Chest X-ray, PA view. Patient: 31 years old, sex M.
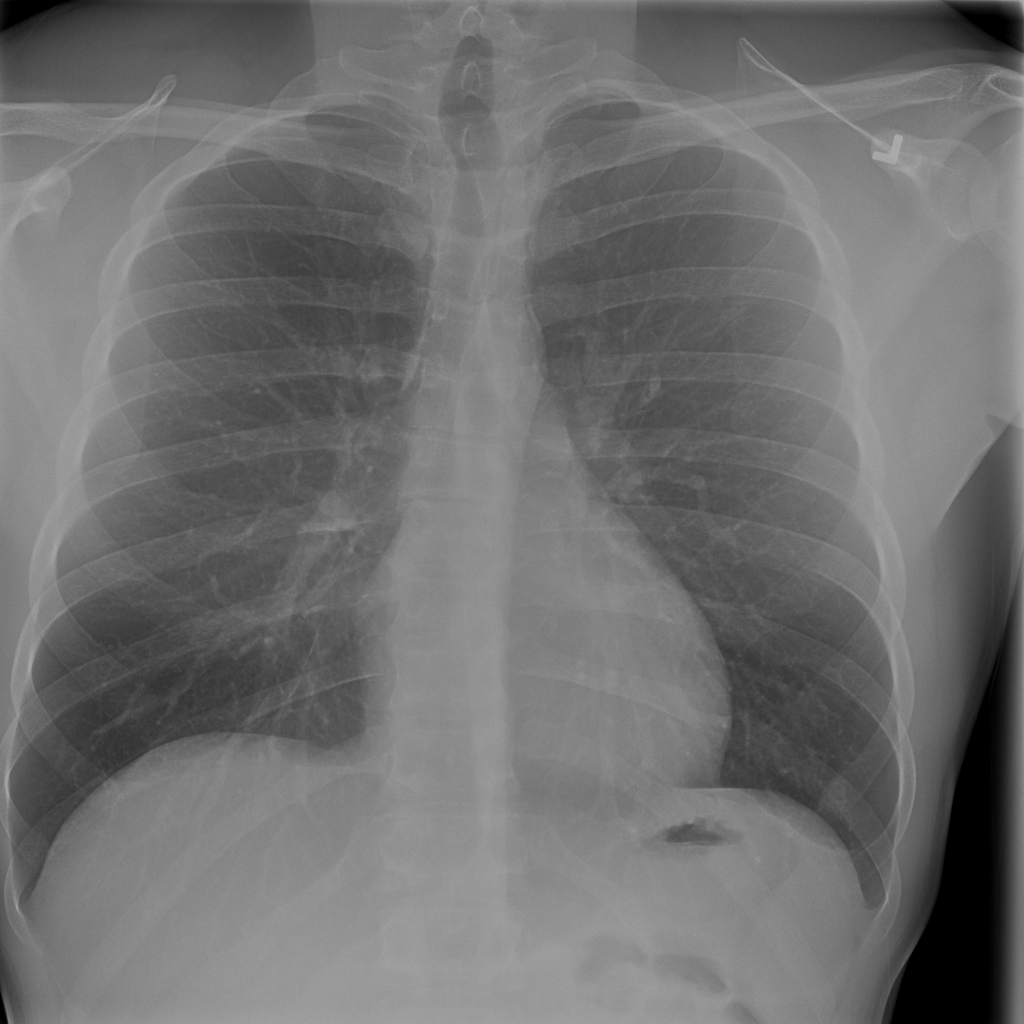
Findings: No Finding